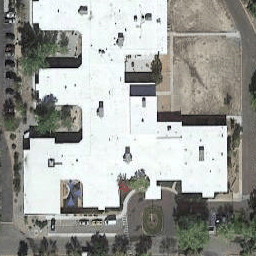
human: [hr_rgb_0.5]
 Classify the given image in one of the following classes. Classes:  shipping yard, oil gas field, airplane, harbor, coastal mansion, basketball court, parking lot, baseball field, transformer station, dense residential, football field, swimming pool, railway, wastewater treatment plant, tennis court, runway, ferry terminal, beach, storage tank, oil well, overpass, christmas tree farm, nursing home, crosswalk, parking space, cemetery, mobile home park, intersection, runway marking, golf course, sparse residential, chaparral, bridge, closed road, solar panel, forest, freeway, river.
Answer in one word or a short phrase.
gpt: nursing home